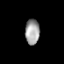
Tissue: prostate
Cell type: T cells
Senescence score: 0.3453
Nuclear area (px): 360
Mean DAPI intensity: 158.753